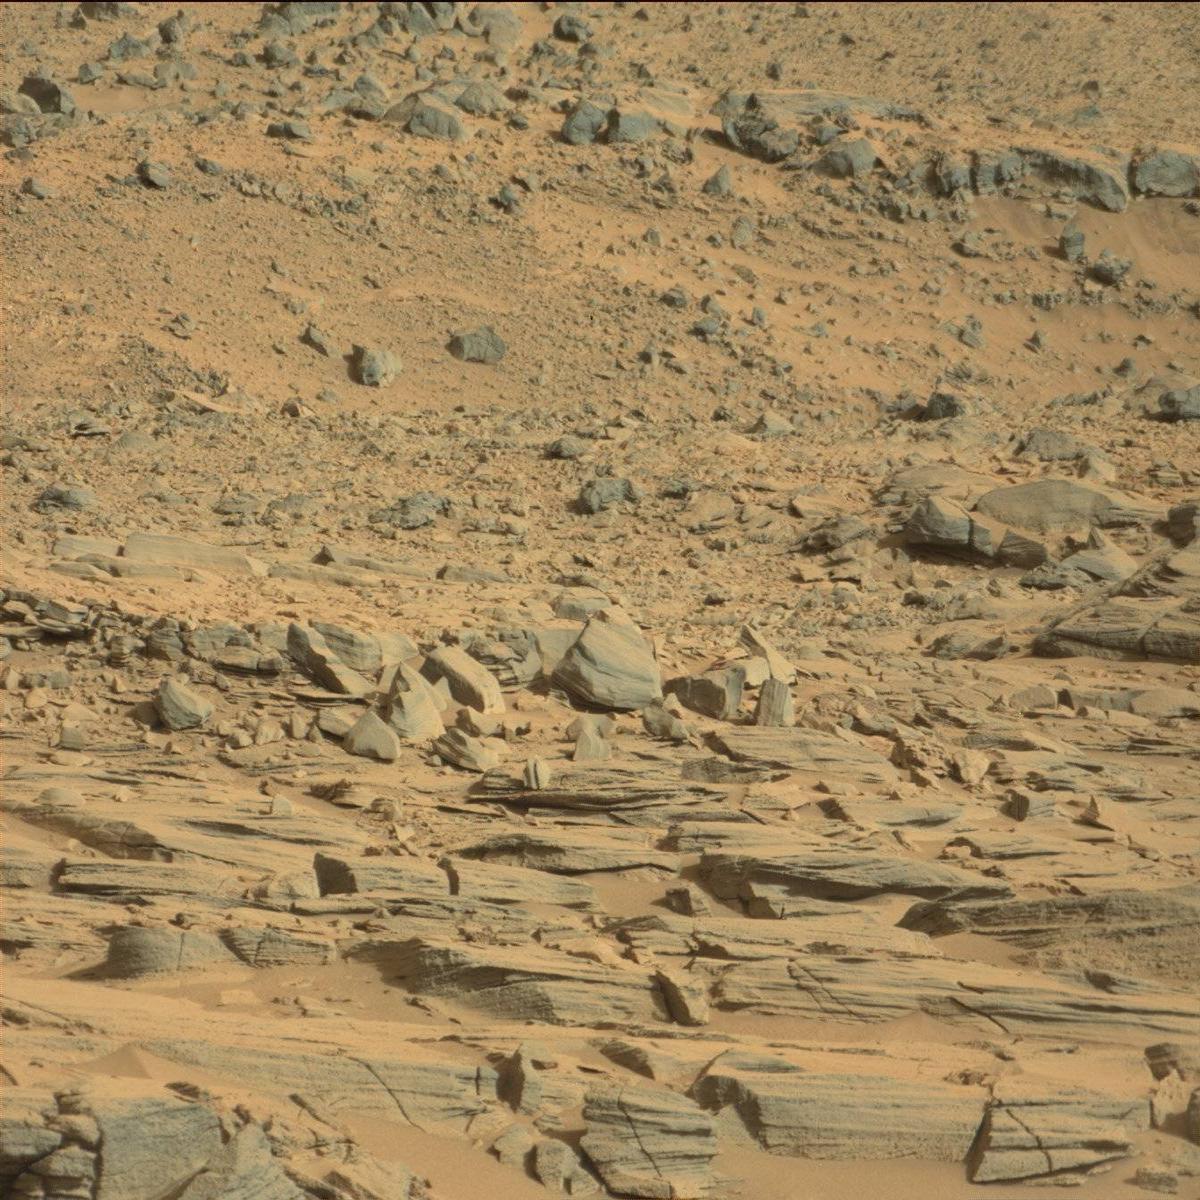
Terrain classes present: Bedrock, Sand / Soil